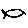
Label: fish